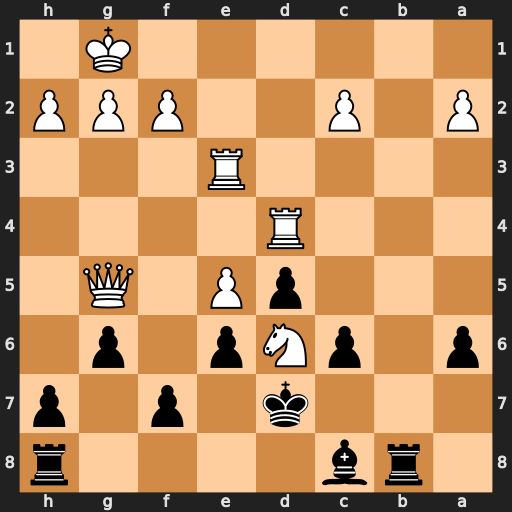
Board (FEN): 1rb4r/3k1p1p/p1pNp1p1/3pP1Q1/3R4/4R3/P1P2PPP/6K1
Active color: b
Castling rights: -
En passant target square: -
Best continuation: Rb1+ Rd1 Rxd1+ Re1 Rxe1#